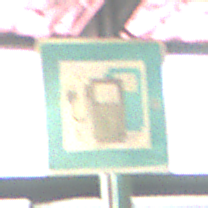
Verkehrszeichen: LadestationFuerElektrofahrzeuge
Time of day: MorningAfternoon
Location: Roofed (Special)
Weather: NotSpecified
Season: NotSpecified
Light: Artificial